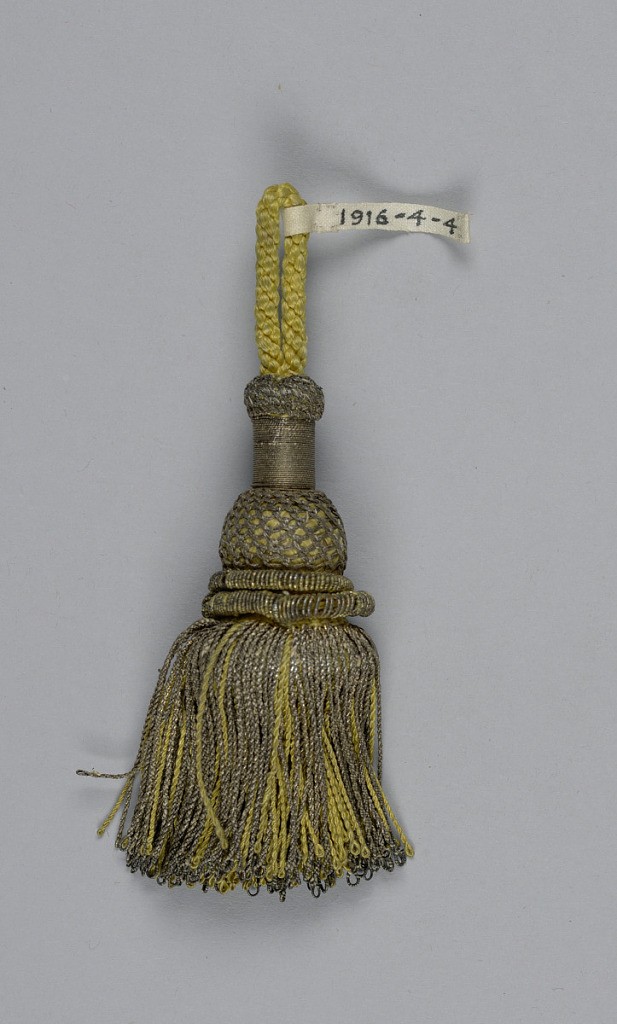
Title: Tassel
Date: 18th century
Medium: silk and metallic thread on a wood core
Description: Tassel with a turned wooden core (cylinder, bulb and flange) covered with yellow silk and gilt threads in wrapping, trellis, and twisted rolls. Skirt of twisted yellow silk and gold threads. Loop of yellow silk cord at top.